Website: crate-barrel
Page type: billing-address
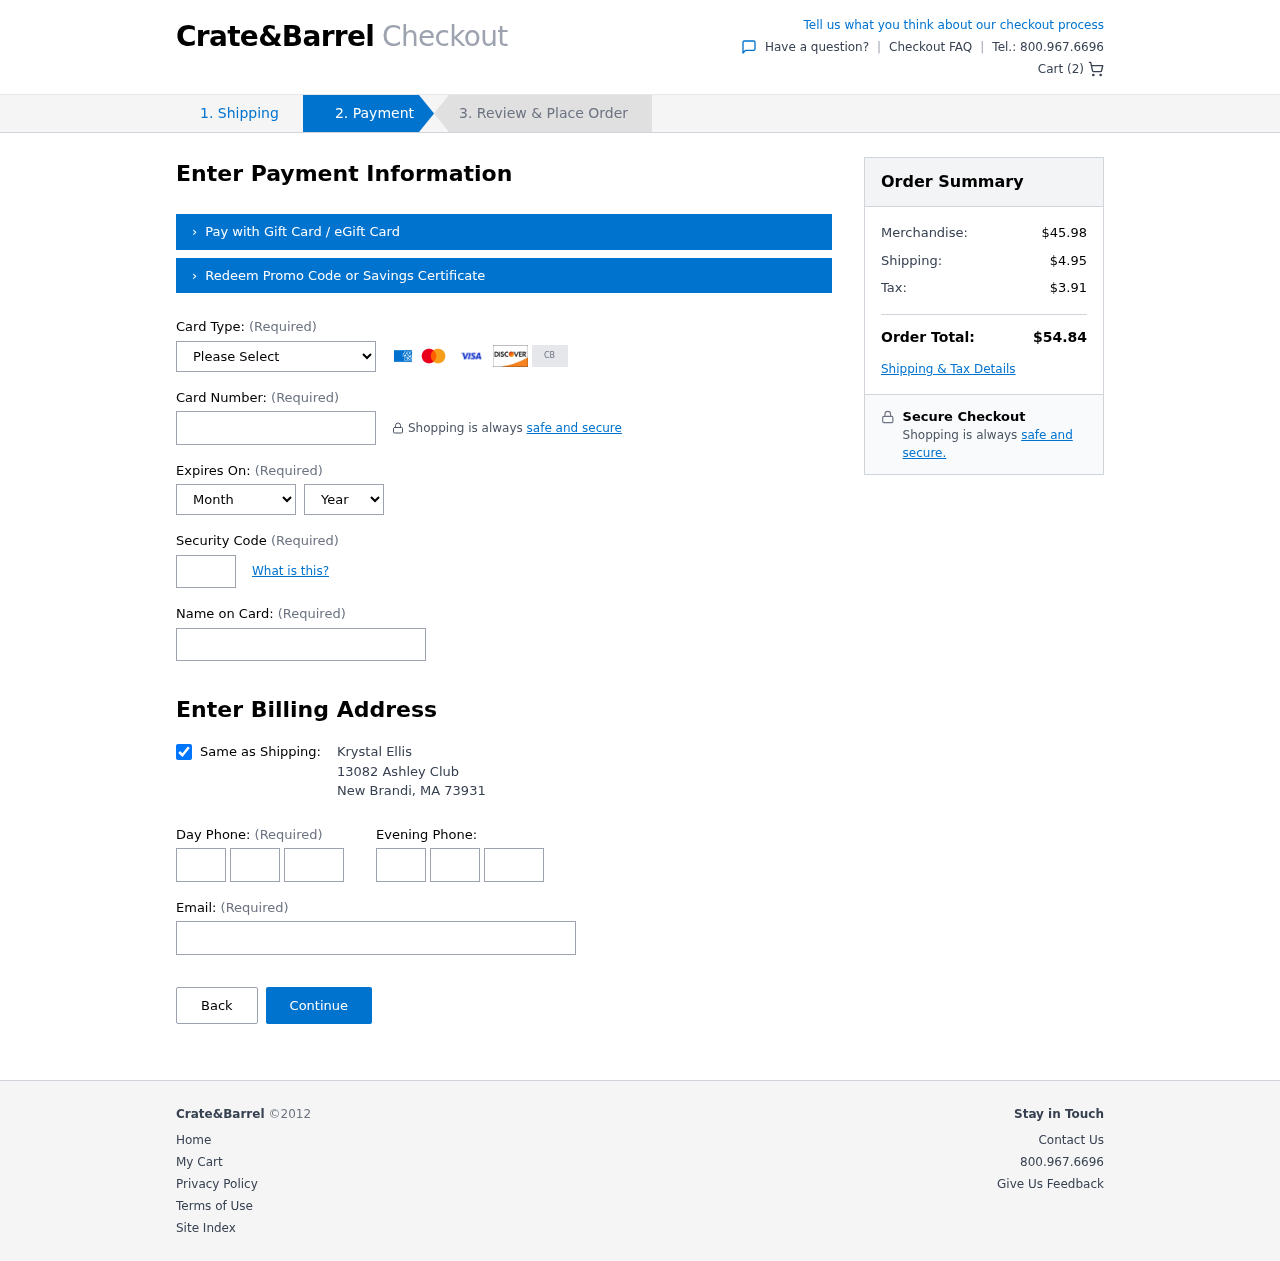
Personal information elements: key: PII_CARD_CVV
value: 003
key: PII_CARD_EXPIRY_MONTH
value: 02
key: PII_CARD_EXPIRY_YEAR
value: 26
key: PII_CARD_NUMBER
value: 4742 7594 2262 8780
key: PII_CARD_TYPE
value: Visa
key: PII_CITY
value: New Brandi
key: PII_EMAIL
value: krystal.ellis@yahoo.com
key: PII_FULLNAME
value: Krystal Ellis
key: PII_PHONE_AREA
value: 406
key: PII_PHONE_PREFIX
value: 532
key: PII_PHONE_SUFFIX
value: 8521
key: PII_POSTCODE
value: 73931
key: PII_STATE_ABBR
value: MA
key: PII_STREET
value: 13082 Ashley Club
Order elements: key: ORDER_NUM_ITEMS
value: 2
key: ORDER_SUBTOTAL
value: $45.98
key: ORDER_SHIPPING_COST
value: $4.95
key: ORDER_TAX
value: $3.91
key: ORDER_TOTAL
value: $54.84